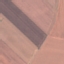
Land use / land cover: AnnualCrop